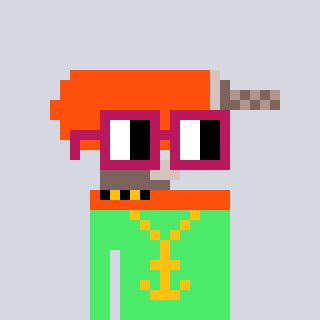
a pixel art character with square dark red glasses, a drill-shaped head and a teal-colored body on a cool background